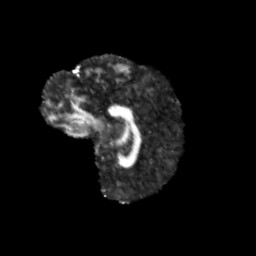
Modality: FA
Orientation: sagittal
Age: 12
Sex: male
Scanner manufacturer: siemens
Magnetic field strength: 3 T
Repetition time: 3.8 s
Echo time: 0.07 s